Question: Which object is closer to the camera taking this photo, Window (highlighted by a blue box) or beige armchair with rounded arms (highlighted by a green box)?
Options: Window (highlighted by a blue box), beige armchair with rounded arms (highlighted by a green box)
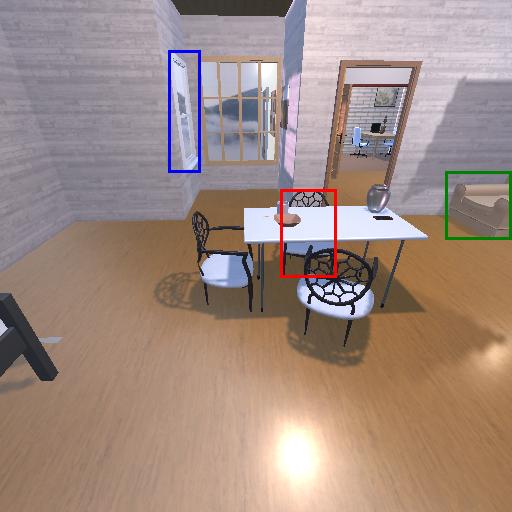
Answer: Window (highlighted by a blue box)